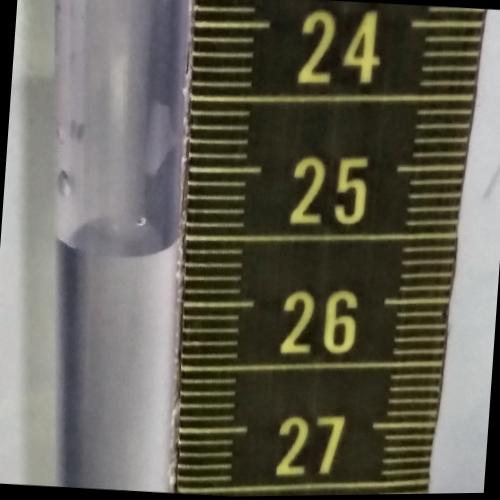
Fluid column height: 25.6 cm